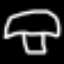
Label: mushroom